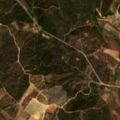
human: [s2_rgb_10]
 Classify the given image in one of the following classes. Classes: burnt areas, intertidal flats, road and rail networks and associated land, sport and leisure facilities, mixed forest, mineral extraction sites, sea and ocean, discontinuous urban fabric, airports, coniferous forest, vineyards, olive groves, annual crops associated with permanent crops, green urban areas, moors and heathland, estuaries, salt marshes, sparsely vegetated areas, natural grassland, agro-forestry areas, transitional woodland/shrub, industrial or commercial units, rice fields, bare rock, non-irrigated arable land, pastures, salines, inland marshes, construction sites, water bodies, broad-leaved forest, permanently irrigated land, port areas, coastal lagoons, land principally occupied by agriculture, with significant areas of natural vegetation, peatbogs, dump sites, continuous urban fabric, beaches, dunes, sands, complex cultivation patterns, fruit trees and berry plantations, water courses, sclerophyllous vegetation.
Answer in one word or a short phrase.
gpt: complex cultivation patterns, transitional woodland/shrub